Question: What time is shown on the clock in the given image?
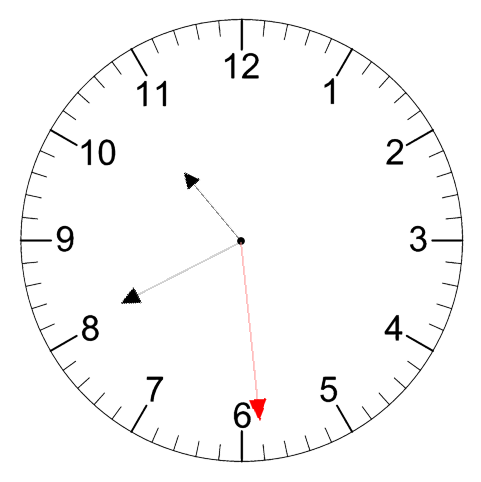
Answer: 10:40:29